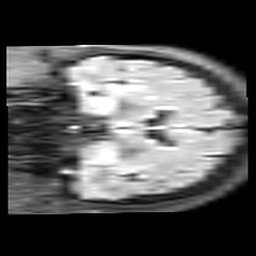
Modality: FLAIR
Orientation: coronal
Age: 61
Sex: female
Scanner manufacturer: philips
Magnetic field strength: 3 T
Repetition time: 11 s
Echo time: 0.12 s